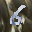
Label: 6